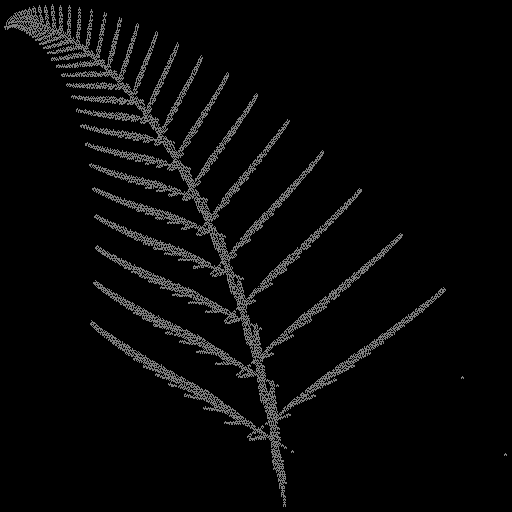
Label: deerfern